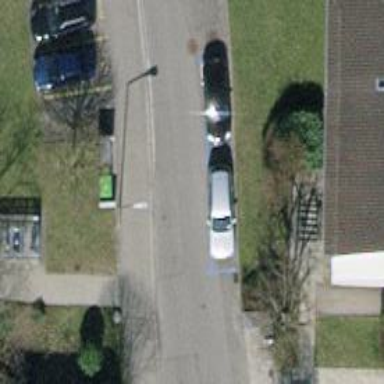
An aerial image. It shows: Asphalt road in residential area.